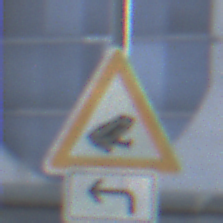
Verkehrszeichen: AmphibienwanderungLinks
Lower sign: RichtungsangabeDurchPfeile2
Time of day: MorningAfternoon
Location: Outdoor (Urban)
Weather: PartlyCloudy
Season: NotSpecified
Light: Natural